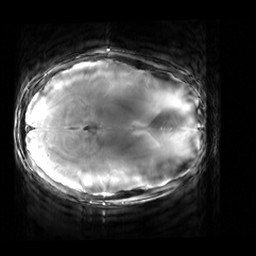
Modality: T2starw
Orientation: axial
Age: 23
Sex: female
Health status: healthy
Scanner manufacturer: siemens
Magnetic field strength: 3 T
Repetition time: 0.7 s
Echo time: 0.02 s